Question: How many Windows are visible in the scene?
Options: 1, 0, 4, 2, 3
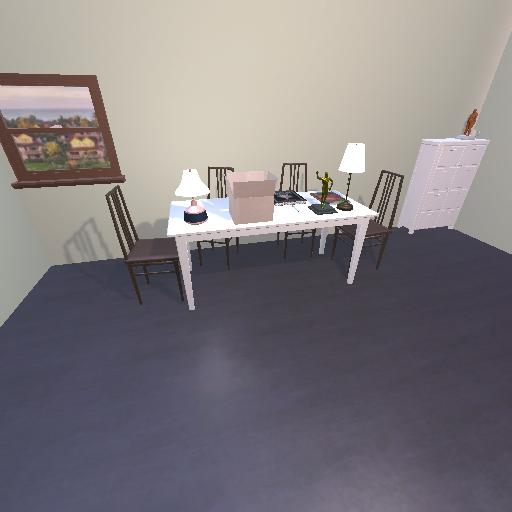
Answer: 1